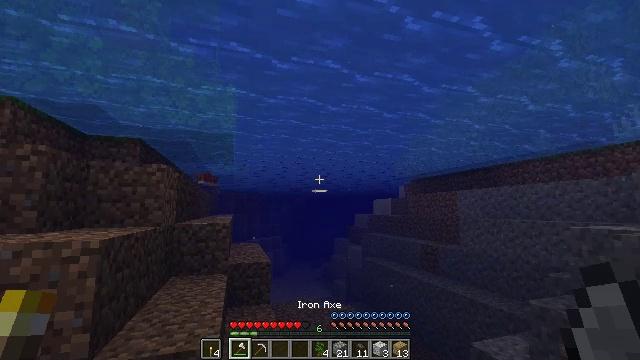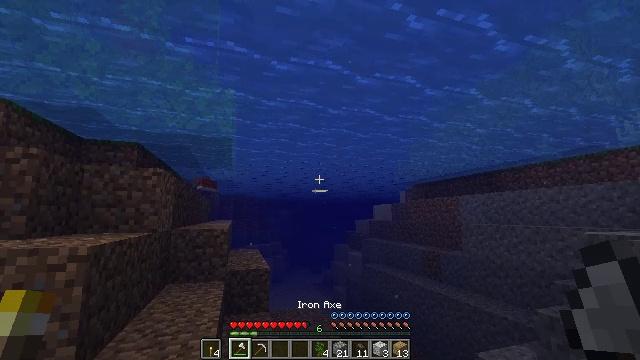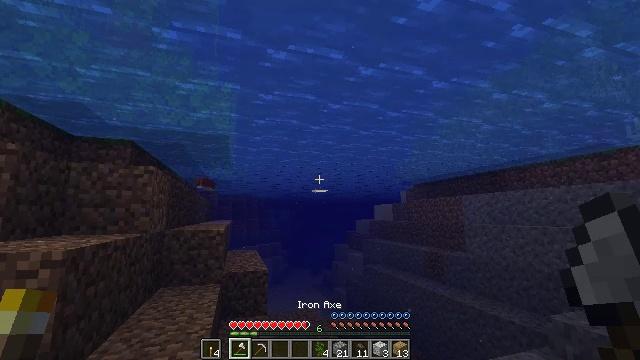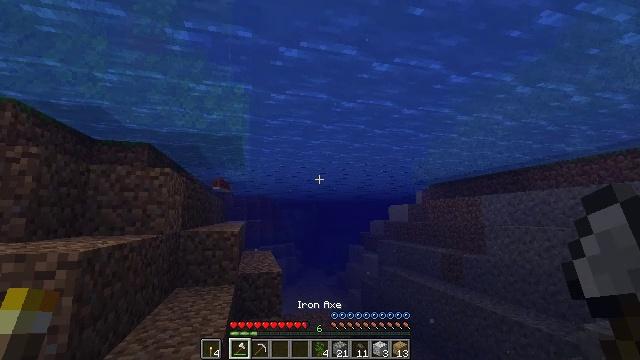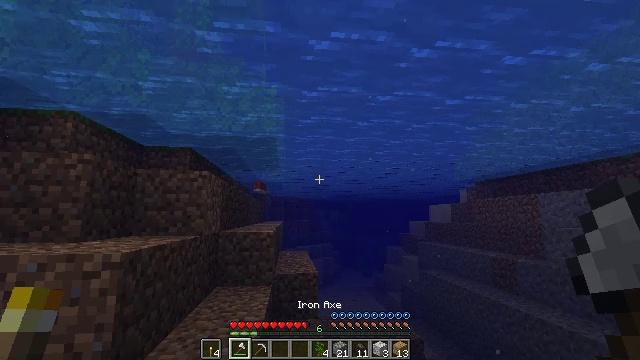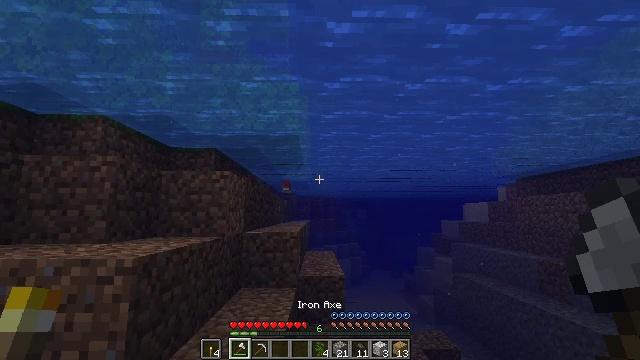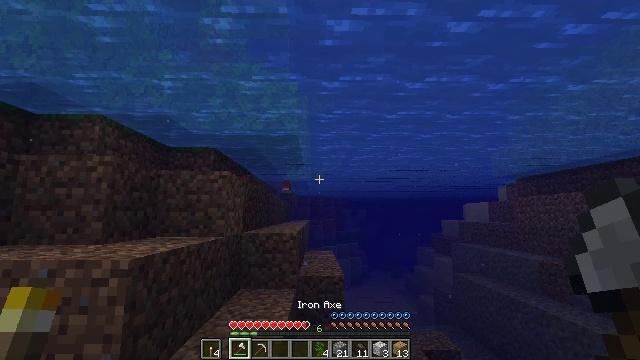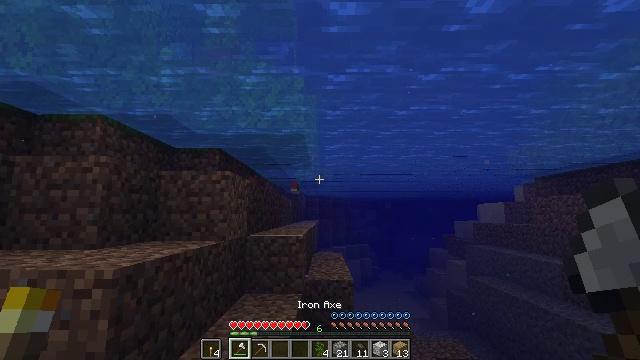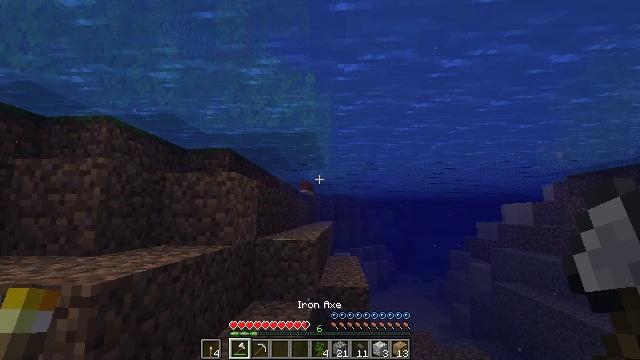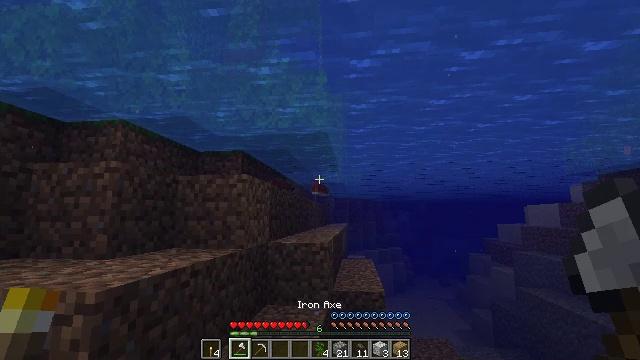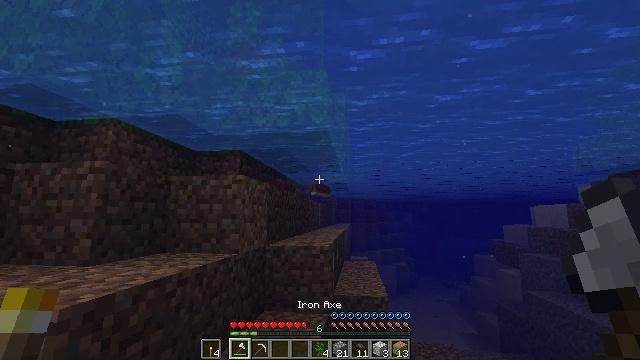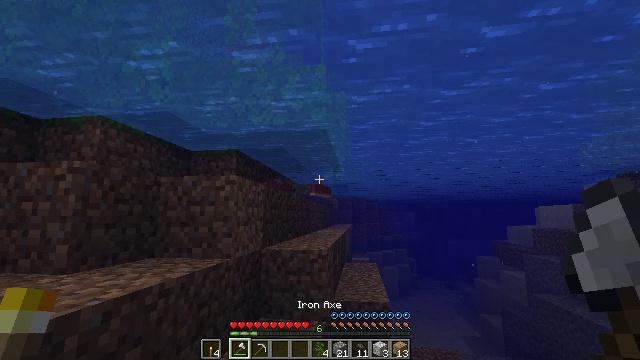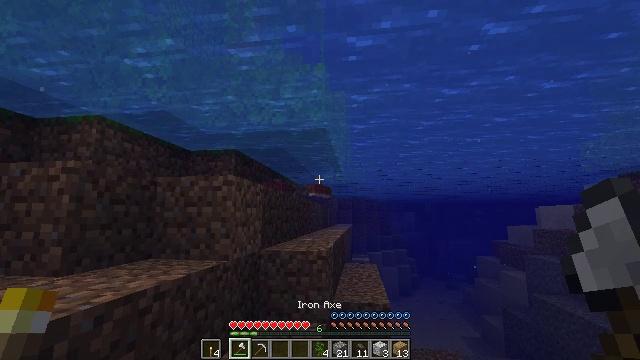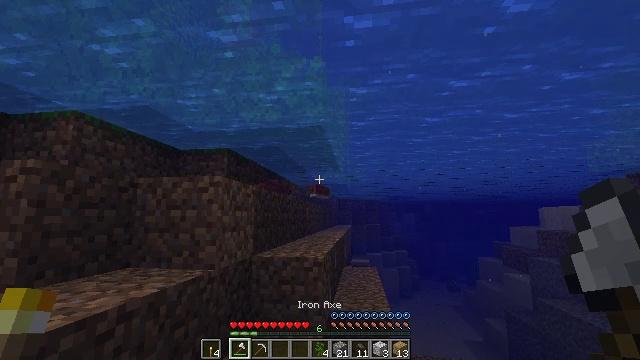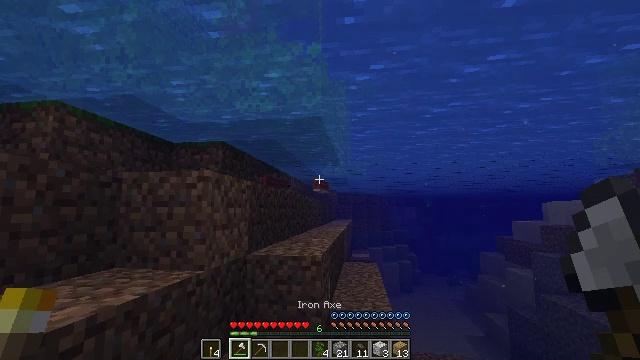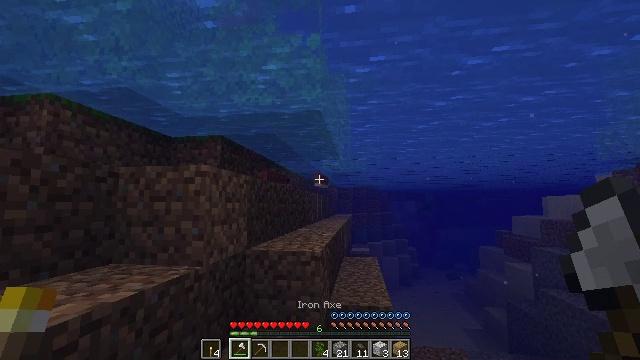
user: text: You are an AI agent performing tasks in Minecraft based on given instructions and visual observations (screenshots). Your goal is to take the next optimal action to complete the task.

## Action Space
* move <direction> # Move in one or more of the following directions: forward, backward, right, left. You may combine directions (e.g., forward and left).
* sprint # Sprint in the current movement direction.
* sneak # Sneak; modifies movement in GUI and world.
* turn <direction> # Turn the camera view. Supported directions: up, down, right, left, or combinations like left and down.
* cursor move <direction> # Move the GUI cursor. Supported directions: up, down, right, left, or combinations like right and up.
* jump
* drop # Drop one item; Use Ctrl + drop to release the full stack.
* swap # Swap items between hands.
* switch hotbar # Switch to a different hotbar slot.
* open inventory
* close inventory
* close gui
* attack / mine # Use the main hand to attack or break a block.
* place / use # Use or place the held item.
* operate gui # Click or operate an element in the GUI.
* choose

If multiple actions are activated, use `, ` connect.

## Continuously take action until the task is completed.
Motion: motion action
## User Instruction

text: Kill aquatic mobs.
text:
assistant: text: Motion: move forward, sprint, turn up
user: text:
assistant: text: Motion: move forward, sprint
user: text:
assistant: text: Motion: move forward, sprint, turn left
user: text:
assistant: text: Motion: move forward, sprint, turn left
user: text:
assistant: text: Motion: move forward, sprint, turn left
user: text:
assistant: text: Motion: move forward, sprint
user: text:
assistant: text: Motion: move forward, sprint, turn left
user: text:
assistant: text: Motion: move forward, sprint, turn left
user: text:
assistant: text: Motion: move forward, sprint, turn left
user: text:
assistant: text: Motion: move forward, sprint
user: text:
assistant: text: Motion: move forward, sprint
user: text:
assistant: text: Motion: move forward, sprint
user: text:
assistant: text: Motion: move forward, sprint
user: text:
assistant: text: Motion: move forward, sprint, turn down
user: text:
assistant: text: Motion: move forward, sprint, turn down
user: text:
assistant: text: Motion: move forward, sprint, turn right and down
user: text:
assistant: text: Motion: move forward, sprint
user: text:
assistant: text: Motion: move forward, sprint
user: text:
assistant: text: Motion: move forward, sprint
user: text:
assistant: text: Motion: move forward, sprint
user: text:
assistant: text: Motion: move forward, sprint
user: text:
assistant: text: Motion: move forward, sprint
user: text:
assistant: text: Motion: move forward, sprint
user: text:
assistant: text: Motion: move forward, sprint, turn down
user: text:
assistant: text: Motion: move forward, sprint, turn left
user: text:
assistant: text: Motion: move forward, sprint, turn left and down
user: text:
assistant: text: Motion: move forward, sprint, turn left and down
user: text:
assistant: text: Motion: move forward, sprint, turn left
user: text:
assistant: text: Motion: move forward, sprint, turn left and up
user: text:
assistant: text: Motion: move forward, sprint